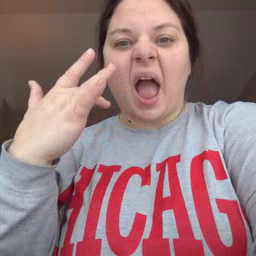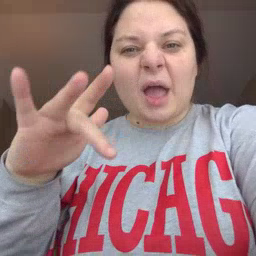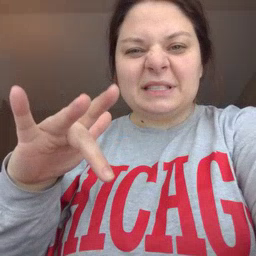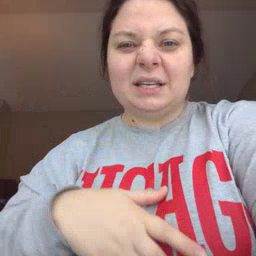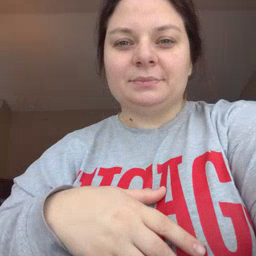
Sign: empty